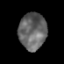
Tissue: prostate
Cell type: T cells
Senescence score: 0.2413
Nuclear area (px): 991
Mean DAPI intensity: 101.829